Interaction volume radius: 10 \u00c5
Interaction volume height: 50 \u00c5
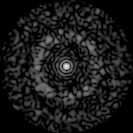
Disorder parameter: 0.8384